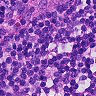
Metastatic tissue present: no